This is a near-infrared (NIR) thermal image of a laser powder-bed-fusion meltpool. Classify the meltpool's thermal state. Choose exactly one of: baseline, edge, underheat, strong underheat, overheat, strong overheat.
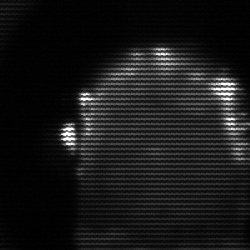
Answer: baseline